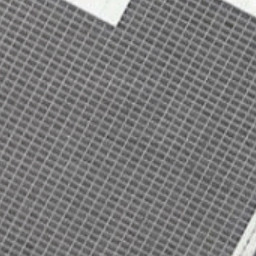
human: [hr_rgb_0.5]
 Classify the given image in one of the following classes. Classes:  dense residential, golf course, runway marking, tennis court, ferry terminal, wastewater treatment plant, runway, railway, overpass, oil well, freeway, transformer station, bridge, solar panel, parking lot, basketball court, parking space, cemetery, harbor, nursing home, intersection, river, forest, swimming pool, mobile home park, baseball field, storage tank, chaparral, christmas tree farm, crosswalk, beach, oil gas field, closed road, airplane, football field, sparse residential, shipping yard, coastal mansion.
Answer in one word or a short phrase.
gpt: solar panel